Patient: sex M, age 26
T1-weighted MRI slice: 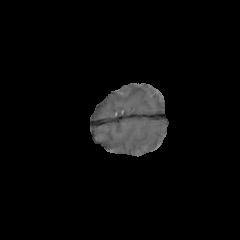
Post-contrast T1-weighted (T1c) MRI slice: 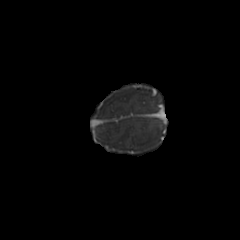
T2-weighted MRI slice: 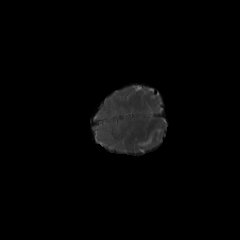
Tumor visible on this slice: yes
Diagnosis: Astrocytoma, IDH-mutant
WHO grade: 4